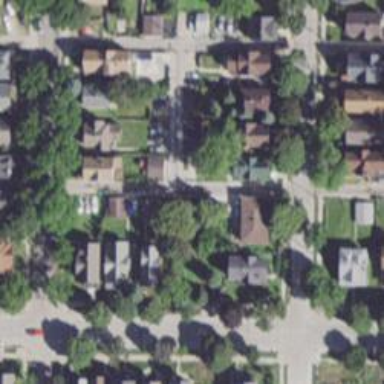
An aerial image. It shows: Neighborhood.